Field crop: tomato
Growth stage: 2
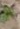
Species: solanum